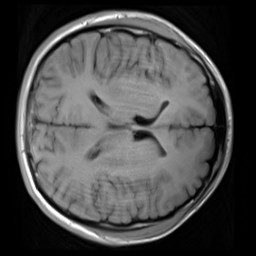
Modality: T1w
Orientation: axial
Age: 22
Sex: male
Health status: healthy
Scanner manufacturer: siemens
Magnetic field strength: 3 T
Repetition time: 4.1 s
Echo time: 0.0085 s